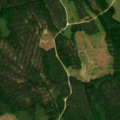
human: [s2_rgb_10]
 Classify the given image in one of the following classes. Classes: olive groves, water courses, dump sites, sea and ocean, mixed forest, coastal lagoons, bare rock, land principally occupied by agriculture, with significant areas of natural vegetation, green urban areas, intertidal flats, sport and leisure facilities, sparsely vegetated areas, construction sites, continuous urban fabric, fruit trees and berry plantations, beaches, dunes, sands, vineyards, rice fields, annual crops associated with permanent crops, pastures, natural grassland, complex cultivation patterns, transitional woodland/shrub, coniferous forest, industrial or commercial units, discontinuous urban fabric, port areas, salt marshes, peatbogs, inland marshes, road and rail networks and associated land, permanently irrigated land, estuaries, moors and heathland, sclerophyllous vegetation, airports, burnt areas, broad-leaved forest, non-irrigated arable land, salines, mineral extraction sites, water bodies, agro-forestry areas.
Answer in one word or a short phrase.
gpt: coniferous forest, mixed forest, transitional woodland/shrub